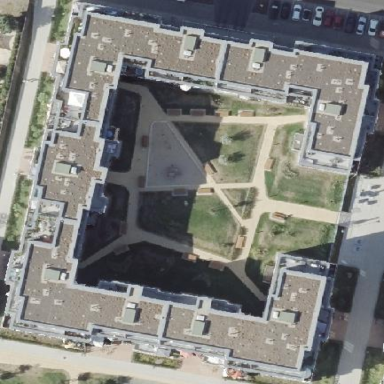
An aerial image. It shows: Building with apartments and flat roof.